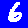
Digit: 6